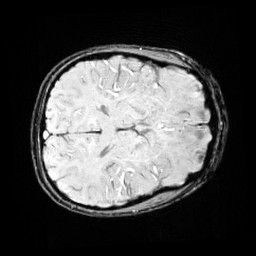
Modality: SWI
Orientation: axial
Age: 13
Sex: male
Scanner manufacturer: siemens
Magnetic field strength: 3 T
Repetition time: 0.027 s
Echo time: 0.02 s